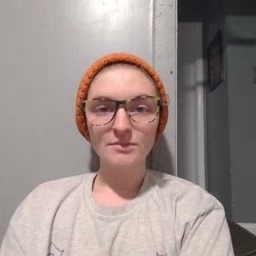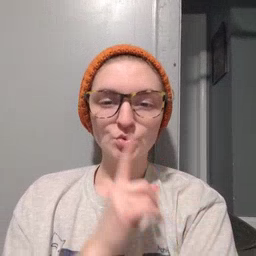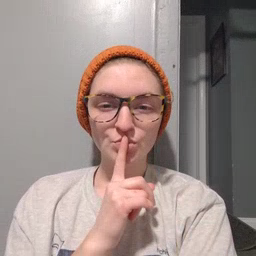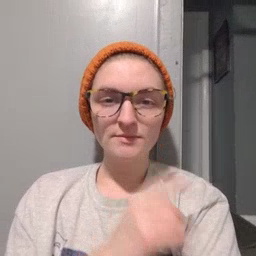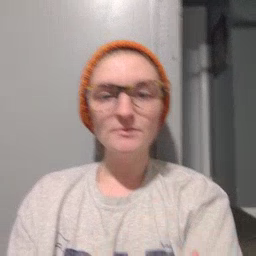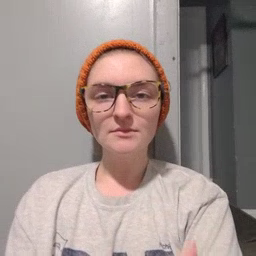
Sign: shhh